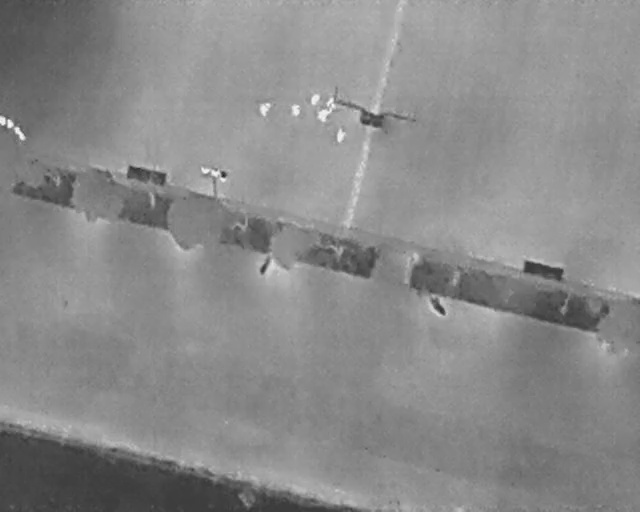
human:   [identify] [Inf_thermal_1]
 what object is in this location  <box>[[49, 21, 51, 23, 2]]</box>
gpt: <ref>1 medium person at the top</ref>